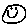
Label: smiley face